Question: I have the following problem with inheritance (I would love to google it, but don't know the correct keywords it seems).
I have a 'Module' class that implements 'IModule' interface with function 'A()'. I also have 'ClientModule' class that inherits 'Module' class and implements 'IClientModule' interface with function 'B()' that inherits 'IModule' interface. This is where I am starting to get ambiguity and .
Here is the class diagram that should tell a bit more about the problem:

I need to have separated access to 'Module' class with 'IModule' interface and 'ClientModule' with 'IClientModule' interface that offers access to 'IModule' interface as well.
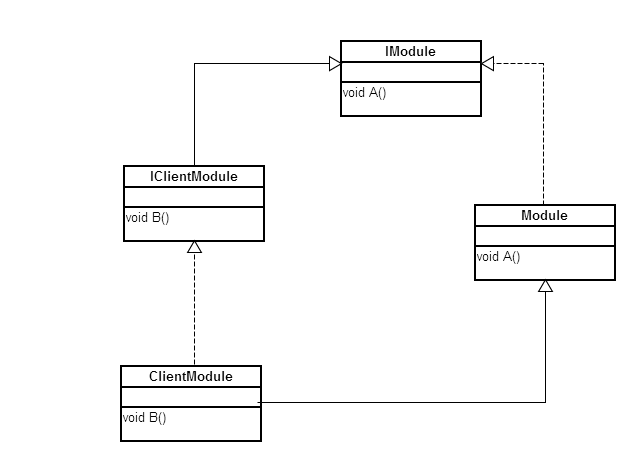
Answer: Make IClientModule not inherit IModule (and probably rename it IClient). In ClientModule, just inherit from Module and implement IClient.
Or, an alternative solution written after reading your comments:
Make your ClientModule class inherit from IClientModule as in your example. However, instead of inheriting from Module, simply give ClientModule a member variable that is a Module, and forward the calls to this member where needed. Something like this:
'''
class IModule { virtual void A() {} };
class Module : public IModule { ... };
class IClientModule : public IModule { virtual void B() {} };
class ClientModule : public IClientModule
{
// ...
virtual void A() { _module.A(); }
private:
Module _module;
};
'''
However, it is likely still better to avoid mashing these together and use my original solution.